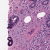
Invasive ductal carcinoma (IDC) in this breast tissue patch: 0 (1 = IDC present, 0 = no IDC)